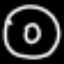
Label: donut